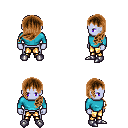
a pixel art fantasy rpg character, male body template, dark elf, purple skin, teal long-sleeve shirt, gold greaves, brown left-swept hairstyle, metal boots, four views (front, back, left, right), 2x2 character sprite sheet, small pixel art, hard edges, no anti-aliasing